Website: macys
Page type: customer-info-address
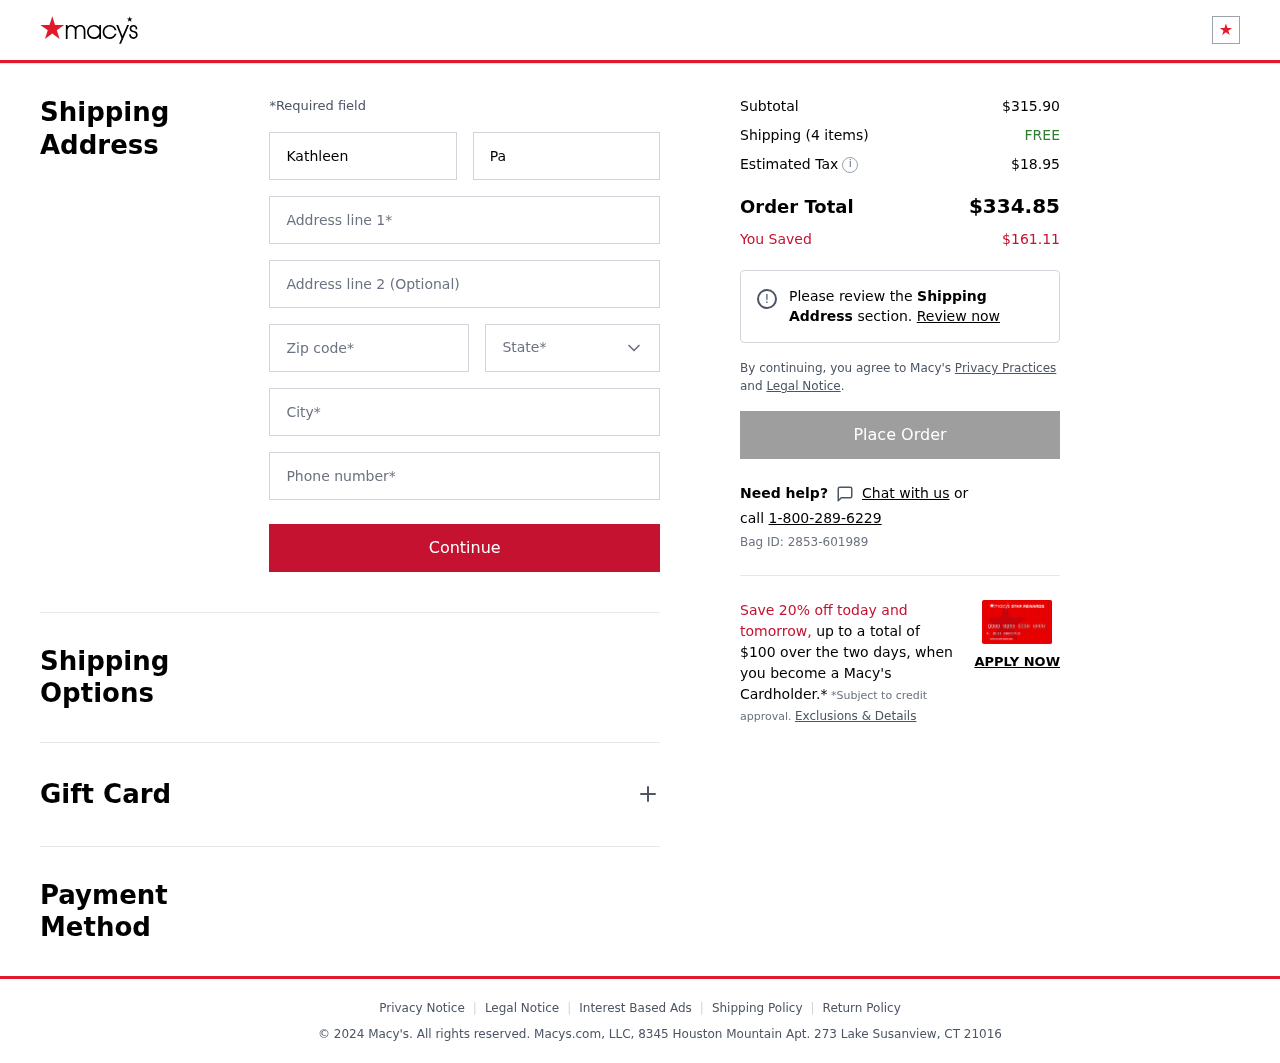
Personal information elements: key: PII_CITY
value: Lake Susanview
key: PII_FIRSTNAME
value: Kathleen
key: PII_LASTNAME
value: Parsons
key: PII_PHONE
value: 3686234948
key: PII_POSTCODE
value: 21016
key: PII_STATE
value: Connecticut
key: PII_STREET
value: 8345 Houston Mountain Apt. 273
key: PII_STREET2
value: Suite 547
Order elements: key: ORDER_SUBTOTAL
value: $315.90
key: ORDER_NUM_ITEMS
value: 4
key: ORDER_SHIPPING_COST
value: FREE
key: ORDER_TAX
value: $18.95
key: ORDER_TOTAL
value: $334.85
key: ORDER_SAVINGS
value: $161.11
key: ORDER_BAG_ID
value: Bag ID: 2853-601989